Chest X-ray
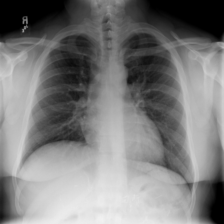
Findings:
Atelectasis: negative
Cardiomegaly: negative
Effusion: negative
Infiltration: positive
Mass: negative
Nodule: negative
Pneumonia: negative
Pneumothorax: negative
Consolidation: negative
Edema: negative
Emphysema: negative
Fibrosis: negative
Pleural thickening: negative
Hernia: negative